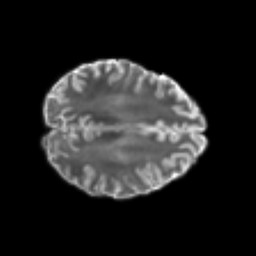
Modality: T2w
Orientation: axial
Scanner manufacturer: philips
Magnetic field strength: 3 T
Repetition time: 8.589 s
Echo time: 0.1268 s